Aerial crown-view tile of a tropical tree (Barro Colorado Island, Panama), acquired 20250915:
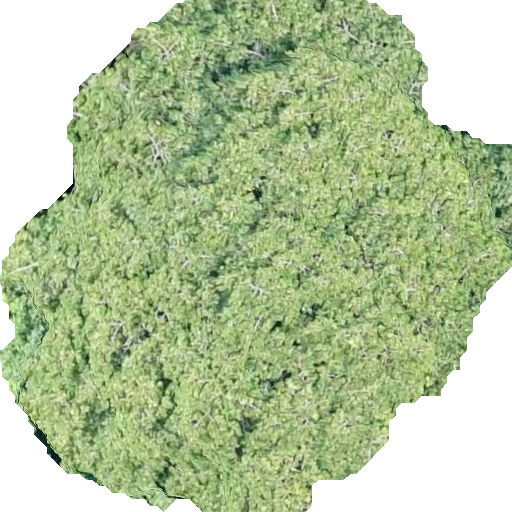
Species: Virola surinamensis
GBIF accepted scientific name: Virola surinamensis
Crown area: 294.531 m²